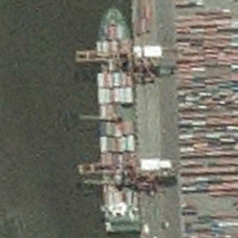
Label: civil